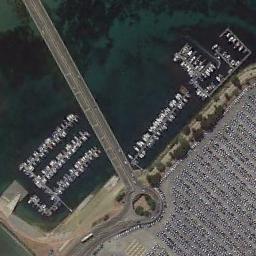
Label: harbor